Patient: sex F, age 41
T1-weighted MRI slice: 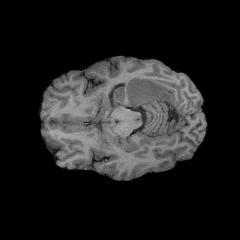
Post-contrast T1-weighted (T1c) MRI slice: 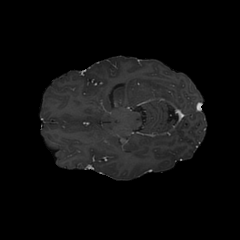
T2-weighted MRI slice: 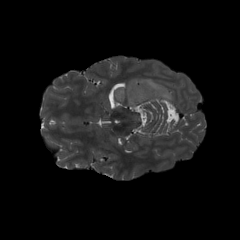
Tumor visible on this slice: yes
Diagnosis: Glioblastoma, IDH-wildtype
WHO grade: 4